Aerial crown-view tile of a tropical tree (Barro Colorado Island, Panama), acquired 20240716:
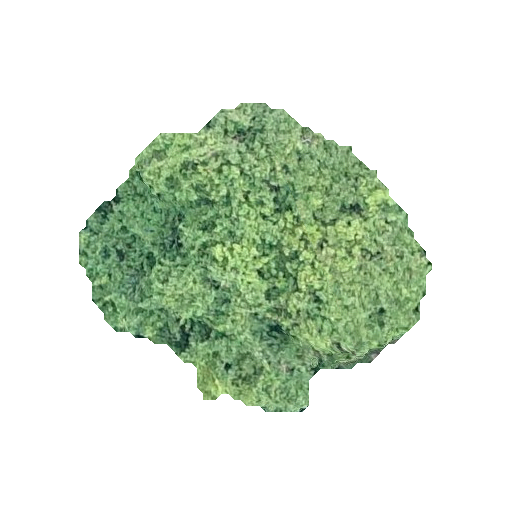
Species: Prioria copaifera
GBIF accepted scientific name: Prioria copaifera
Crown area: 112.264 m²